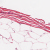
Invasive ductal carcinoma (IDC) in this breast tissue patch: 0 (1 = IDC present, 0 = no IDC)